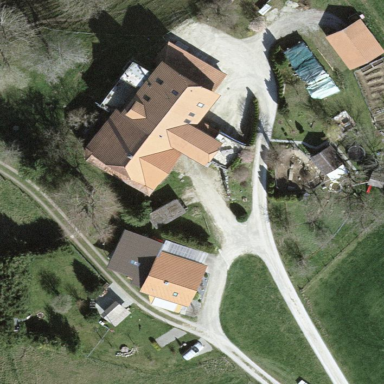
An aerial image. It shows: Farmyard area.